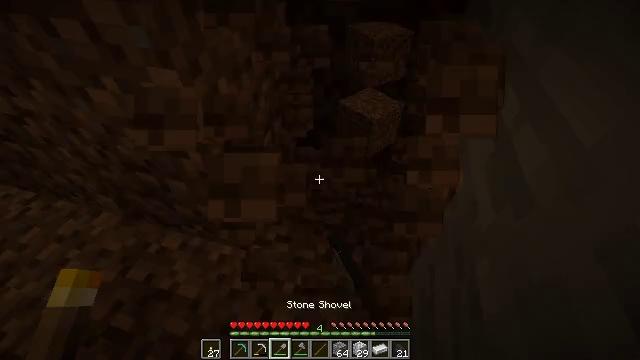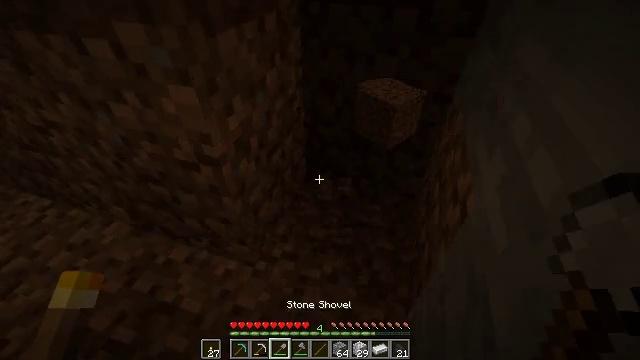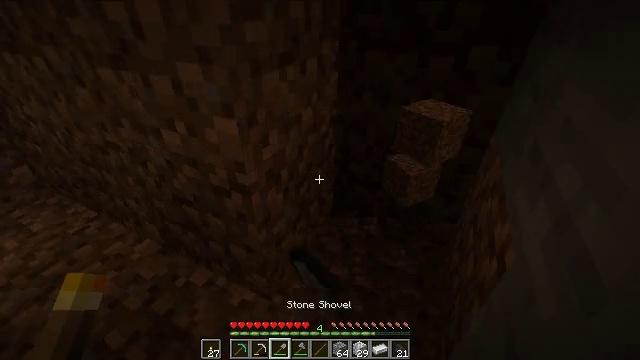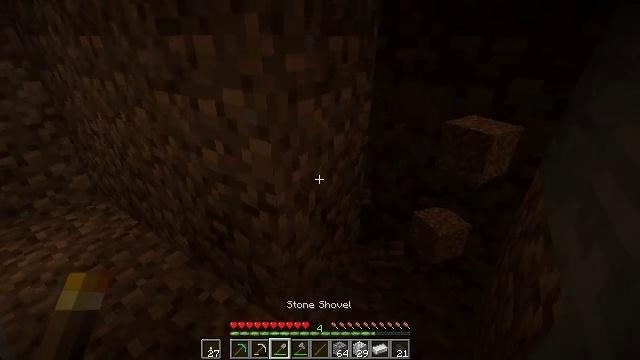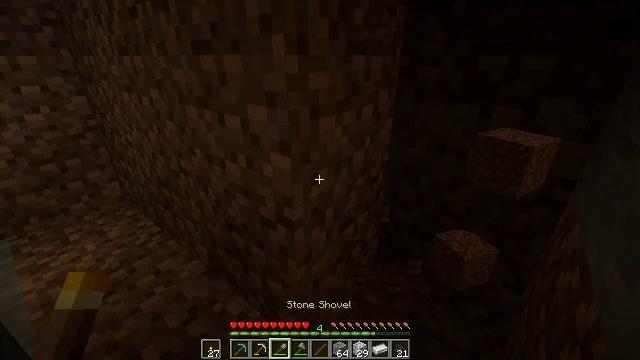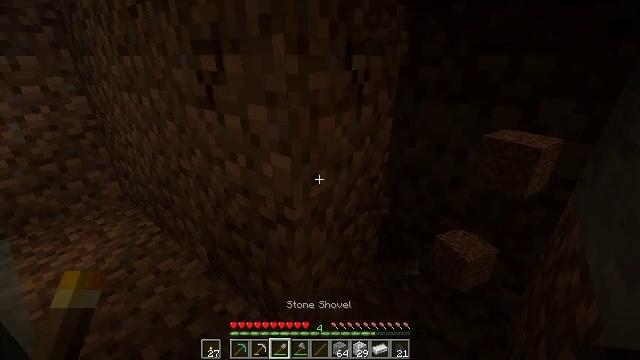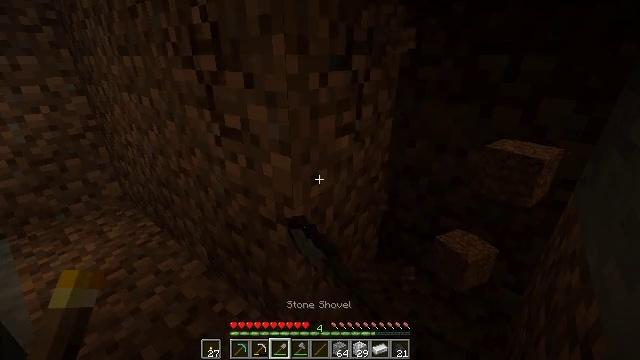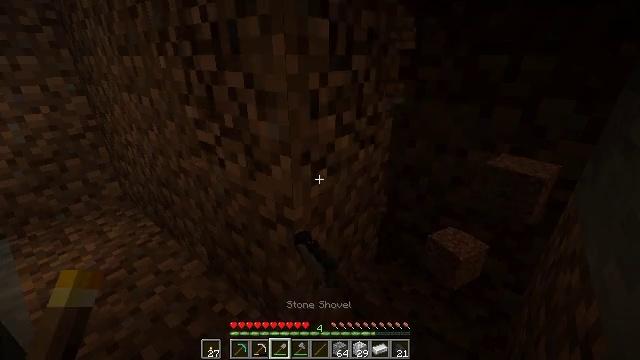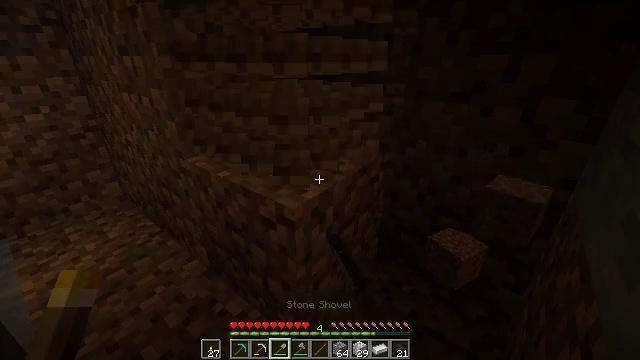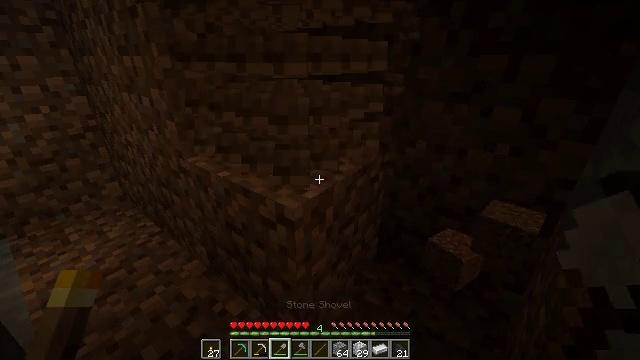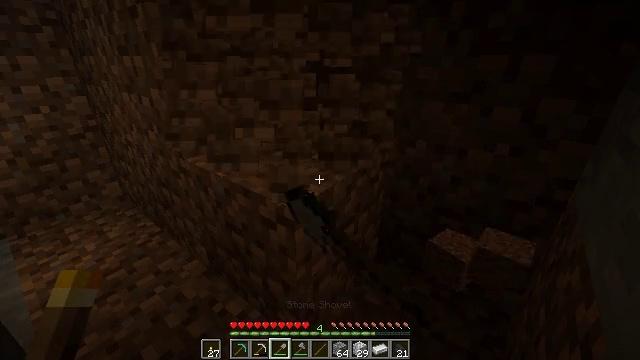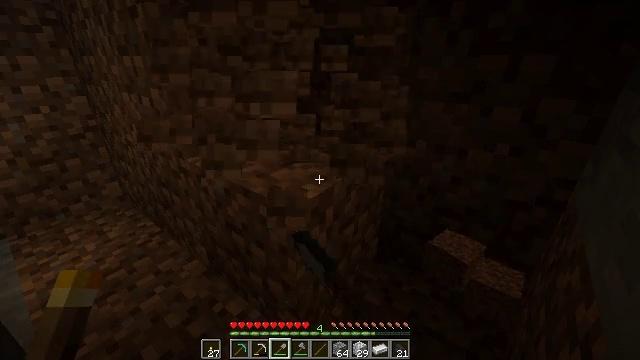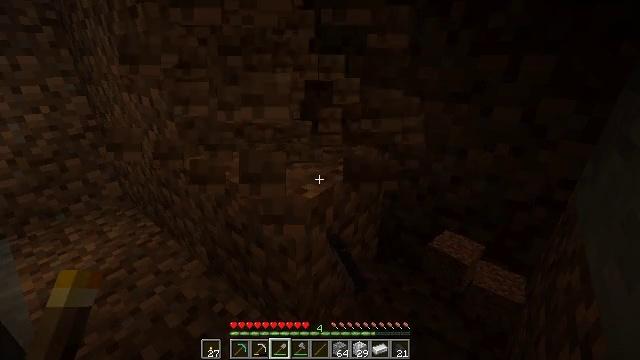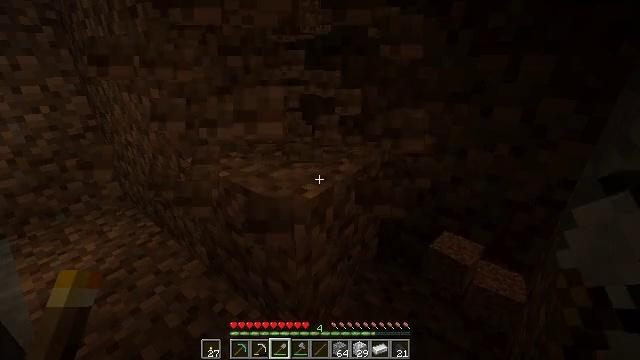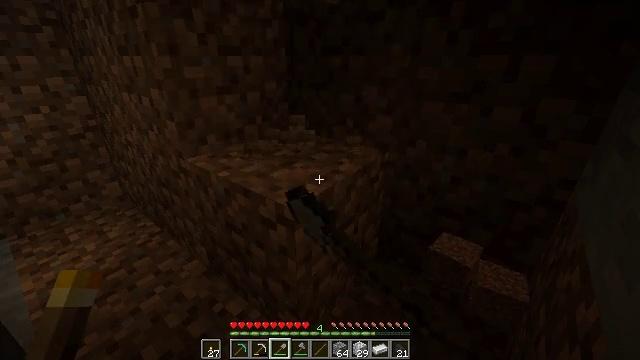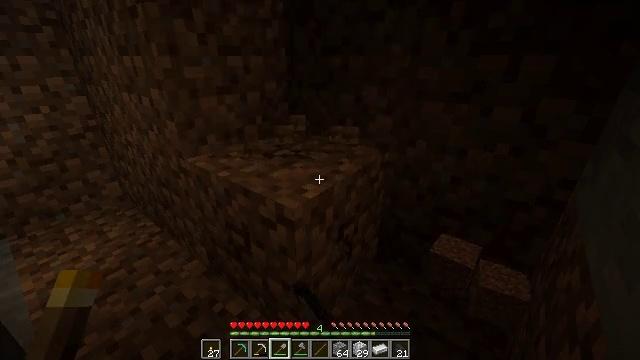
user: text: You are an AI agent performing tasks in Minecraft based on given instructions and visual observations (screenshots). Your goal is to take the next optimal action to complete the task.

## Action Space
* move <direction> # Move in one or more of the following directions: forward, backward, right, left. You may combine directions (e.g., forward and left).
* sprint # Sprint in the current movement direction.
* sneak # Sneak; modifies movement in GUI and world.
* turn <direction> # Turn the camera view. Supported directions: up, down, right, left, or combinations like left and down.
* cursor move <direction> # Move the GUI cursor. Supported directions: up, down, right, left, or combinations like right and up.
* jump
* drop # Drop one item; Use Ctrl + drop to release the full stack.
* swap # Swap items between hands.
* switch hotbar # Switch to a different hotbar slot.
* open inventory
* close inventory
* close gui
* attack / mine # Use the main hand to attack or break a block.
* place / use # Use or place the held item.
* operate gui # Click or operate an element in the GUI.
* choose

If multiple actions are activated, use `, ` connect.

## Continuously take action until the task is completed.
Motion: motion action
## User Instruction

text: Dig up the stone with a tool.
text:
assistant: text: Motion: turn left and up, attack / mine
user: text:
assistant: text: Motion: turn left and up, attack / mine
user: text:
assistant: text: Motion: turn left and up, attack / mine
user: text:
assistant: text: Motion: turn left and up, attack / mine
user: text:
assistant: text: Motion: attack / mine
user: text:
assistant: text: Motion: attack / mine
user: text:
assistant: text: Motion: attack / mine
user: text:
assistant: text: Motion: attack / mine
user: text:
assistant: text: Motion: attack / mine
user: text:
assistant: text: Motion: attack / mine
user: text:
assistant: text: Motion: attack / mine
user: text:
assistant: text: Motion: attack / mine
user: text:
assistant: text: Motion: attack / mine
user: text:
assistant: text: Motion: attack / mine
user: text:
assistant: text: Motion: attack / mine
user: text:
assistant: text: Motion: attack / mine
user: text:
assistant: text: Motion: turn down, attack / mine
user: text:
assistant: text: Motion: turn down, attack / mine
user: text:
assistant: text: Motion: turn down, attack / mine
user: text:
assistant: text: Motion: attack / mine
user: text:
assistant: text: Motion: attack / mine
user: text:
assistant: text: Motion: turn left, attack / mine
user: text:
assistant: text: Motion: turn left and up, attack / mine
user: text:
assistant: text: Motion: turn left and up, attack / mine
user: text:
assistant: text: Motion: turn left and up, attack / mine
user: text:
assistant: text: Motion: turn left and up, attack / mine
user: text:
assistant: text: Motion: turn left and up, attack / mine
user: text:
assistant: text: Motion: turn up, attack / mine
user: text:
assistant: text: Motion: attack / mine
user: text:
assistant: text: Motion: attack / mine